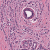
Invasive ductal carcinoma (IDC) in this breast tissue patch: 1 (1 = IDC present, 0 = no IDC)